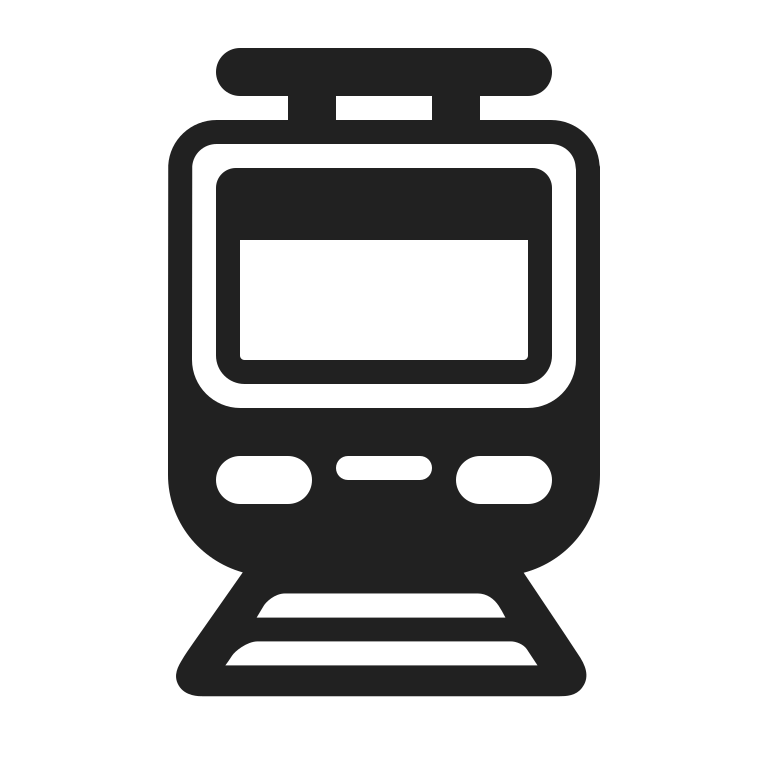
tram high contrast